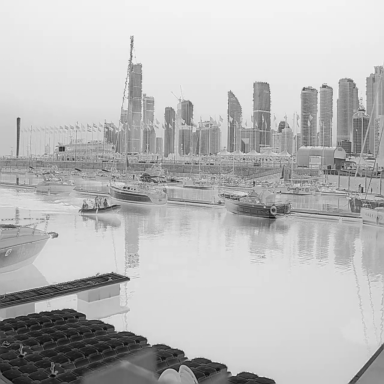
There are five canoes in the infrared image.